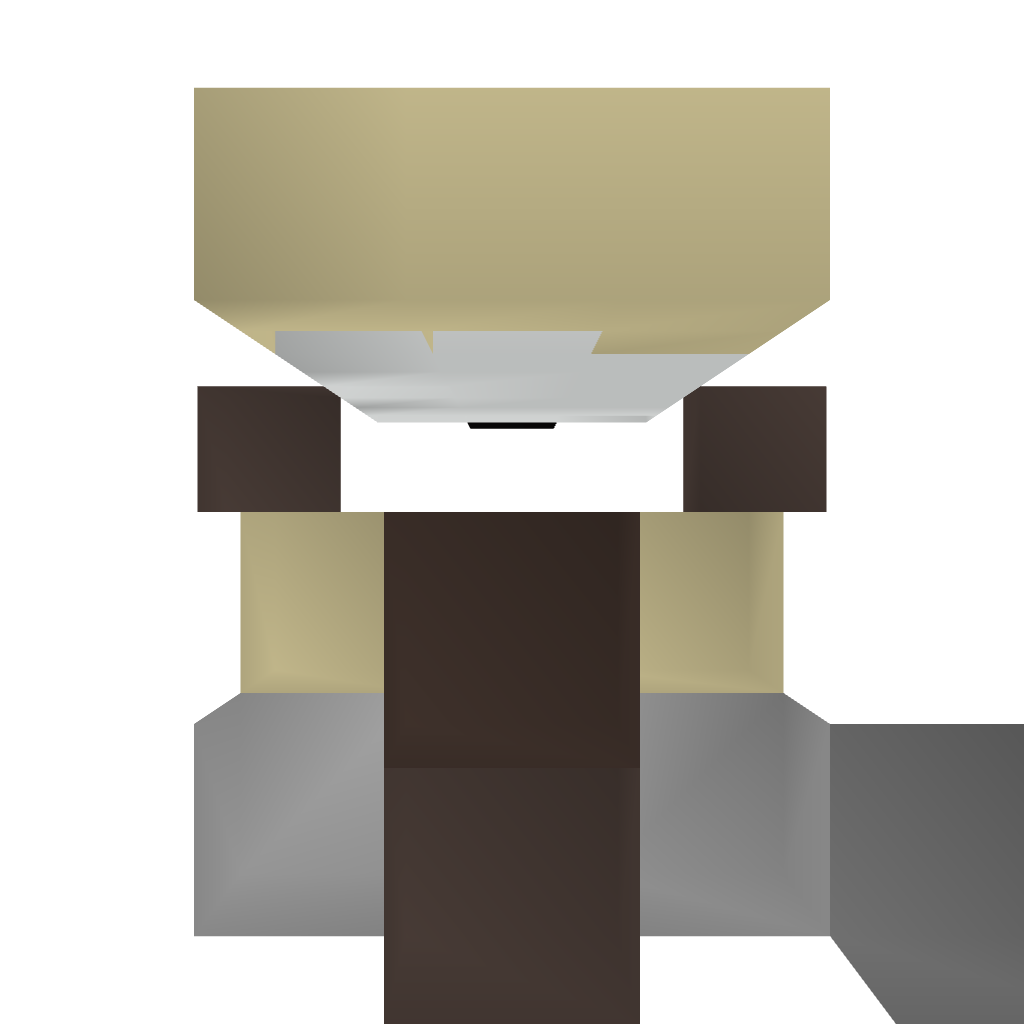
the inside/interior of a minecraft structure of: Fish Truck